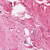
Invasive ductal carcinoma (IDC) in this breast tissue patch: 0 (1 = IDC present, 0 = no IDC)